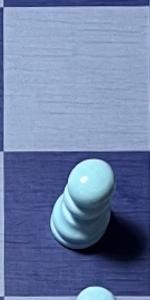
Label: Pawn_White